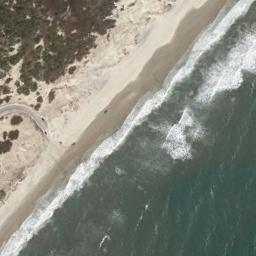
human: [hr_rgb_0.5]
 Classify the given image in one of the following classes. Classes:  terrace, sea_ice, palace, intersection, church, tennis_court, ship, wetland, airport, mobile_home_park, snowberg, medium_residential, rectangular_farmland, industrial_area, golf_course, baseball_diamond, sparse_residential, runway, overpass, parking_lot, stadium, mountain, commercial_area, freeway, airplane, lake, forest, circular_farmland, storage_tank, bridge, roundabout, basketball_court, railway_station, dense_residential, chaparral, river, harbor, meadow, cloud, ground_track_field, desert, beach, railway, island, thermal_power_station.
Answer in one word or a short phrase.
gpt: beach